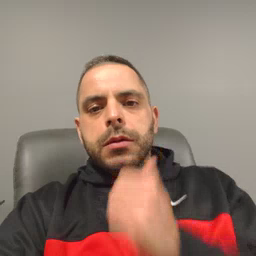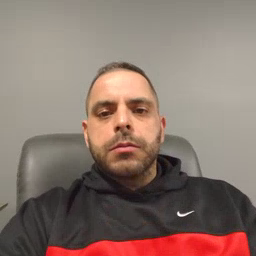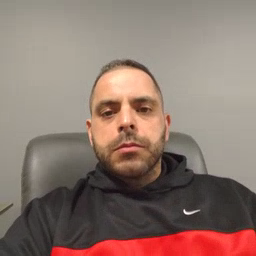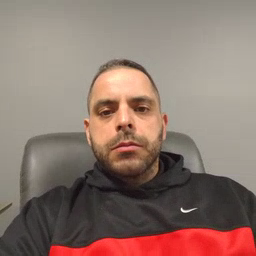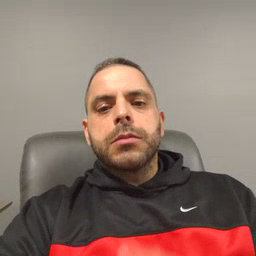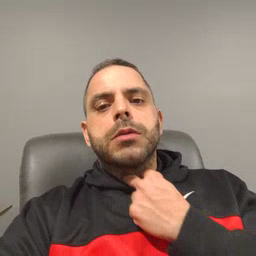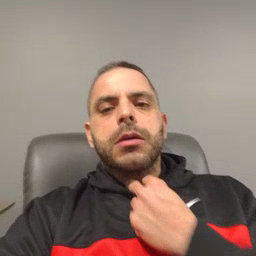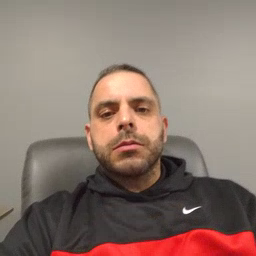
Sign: stuck